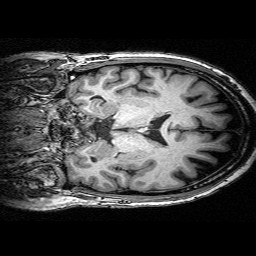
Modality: T1w
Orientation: coronal
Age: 60
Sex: male
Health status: ill
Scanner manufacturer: siemens
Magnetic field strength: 3 T
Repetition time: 0.0025 s
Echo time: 0.00336 s